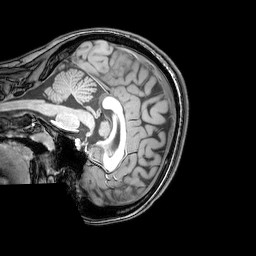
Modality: T1w
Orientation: sagittal
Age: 22
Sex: female
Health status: healthy
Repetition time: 0.081 s
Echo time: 0.037 s